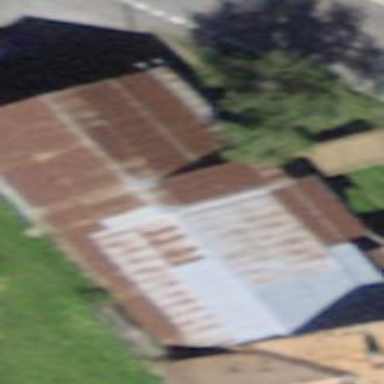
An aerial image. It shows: Rural barn.